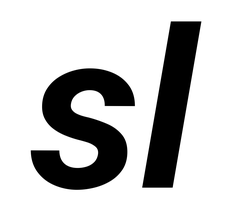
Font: Roboto-Italic_Bold_Italic